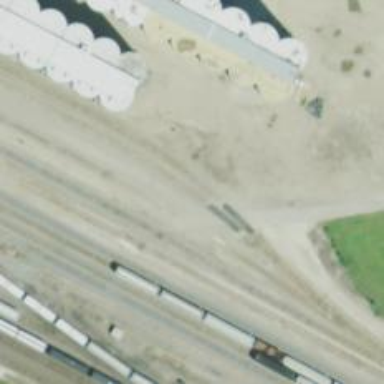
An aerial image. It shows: Railway yard.